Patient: sex M, age 75
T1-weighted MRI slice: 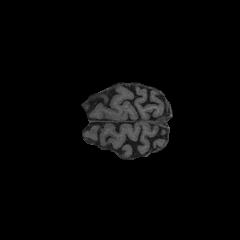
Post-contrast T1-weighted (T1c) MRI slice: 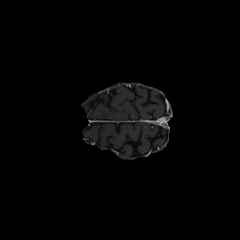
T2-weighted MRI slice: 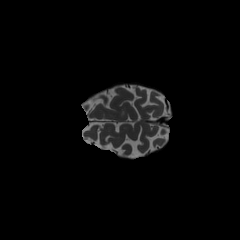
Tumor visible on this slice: no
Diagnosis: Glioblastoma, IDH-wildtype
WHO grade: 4